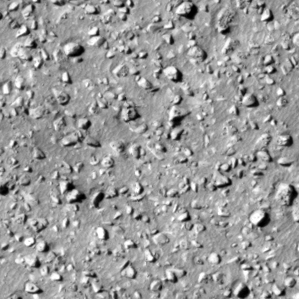
Label: non_frost